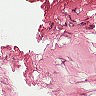
Metastatic tissue present: no